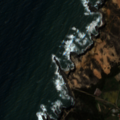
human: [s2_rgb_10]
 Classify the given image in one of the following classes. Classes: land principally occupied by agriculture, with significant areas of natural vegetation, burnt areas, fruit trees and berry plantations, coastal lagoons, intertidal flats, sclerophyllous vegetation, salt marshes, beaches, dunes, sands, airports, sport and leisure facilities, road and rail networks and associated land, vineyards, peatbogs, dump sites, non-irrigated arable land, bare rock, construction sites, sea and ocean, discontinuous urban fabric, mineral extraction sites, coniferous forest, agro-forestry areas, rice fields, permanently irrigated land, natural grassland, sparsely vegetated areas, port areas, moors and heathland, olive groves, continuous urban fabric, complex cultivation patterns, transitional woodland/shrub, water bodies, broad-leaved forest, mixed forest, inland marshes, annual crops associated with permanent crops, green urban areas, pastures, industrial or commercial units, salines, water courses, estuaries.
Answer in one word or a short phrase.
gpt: permanently irrigated land, beaches, dunes, sands, sea and ocean